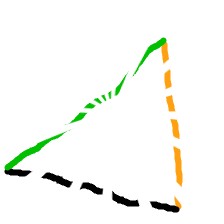
Shape: triangle